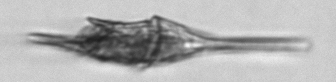
Label: Tripos_lineatus